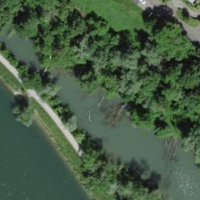
EUNIS habitat code: 53
Species observed at this site:
Lonicera acuminata
Gallinula chloropus
Corylus avellana
Prunus padus